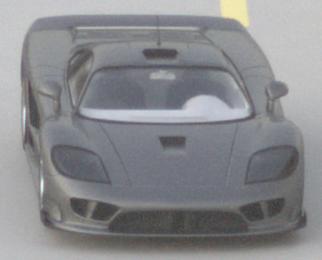
Make: Saleen
Model: S7
Detailed model: -
Model produced from: 2000
Model produced until: 2008
Doors: 2
Color: gray
Road condition: dry road
Daytime: sunrise or sunset
Contrast: low contrast